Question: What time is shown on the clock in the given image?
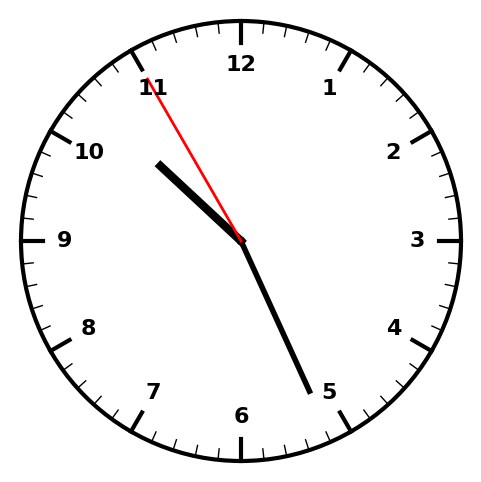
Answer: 10:25:55